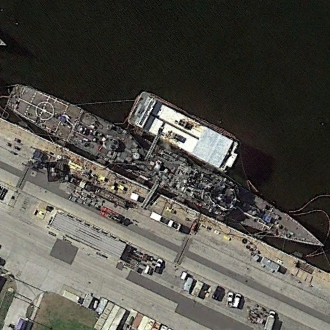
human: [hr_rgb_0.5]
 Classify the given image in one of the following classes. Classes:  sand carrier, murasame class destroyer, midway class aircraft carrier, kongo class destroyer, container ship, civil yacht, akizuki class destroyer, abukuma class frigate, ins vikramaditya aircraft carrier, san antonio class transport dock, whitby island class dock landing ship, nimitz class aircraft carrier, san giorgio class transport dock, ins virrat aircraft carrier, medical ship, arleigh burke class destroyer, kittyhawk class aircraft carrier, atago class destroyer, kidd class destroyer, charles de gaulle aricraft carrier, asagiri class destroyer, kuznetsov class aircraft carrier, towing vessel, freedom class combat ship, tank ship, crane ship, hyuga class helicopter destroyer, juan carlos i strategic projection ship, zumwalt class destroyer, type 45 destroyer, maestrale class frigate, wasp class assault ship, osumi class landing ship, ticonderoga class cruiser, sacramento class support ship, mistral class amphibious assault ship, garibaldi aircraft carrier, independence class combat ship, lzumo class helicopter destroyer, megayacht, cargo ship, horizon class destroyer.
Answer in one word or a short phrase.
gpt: Ticonderoga class cruiser